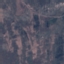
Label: HerbaceousVegetation